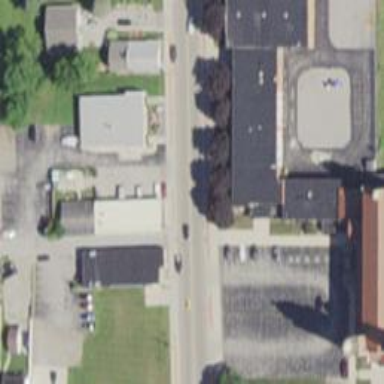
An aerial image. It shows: Alleyway designated as service road.